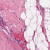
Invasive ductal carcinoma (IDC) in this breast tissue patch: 0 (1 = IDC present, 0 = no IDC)